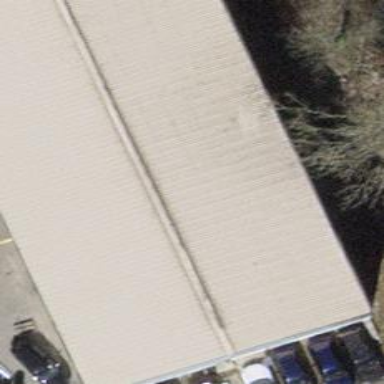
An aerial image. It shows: Car repair shop.